Question: What is the measurement shown in the image?
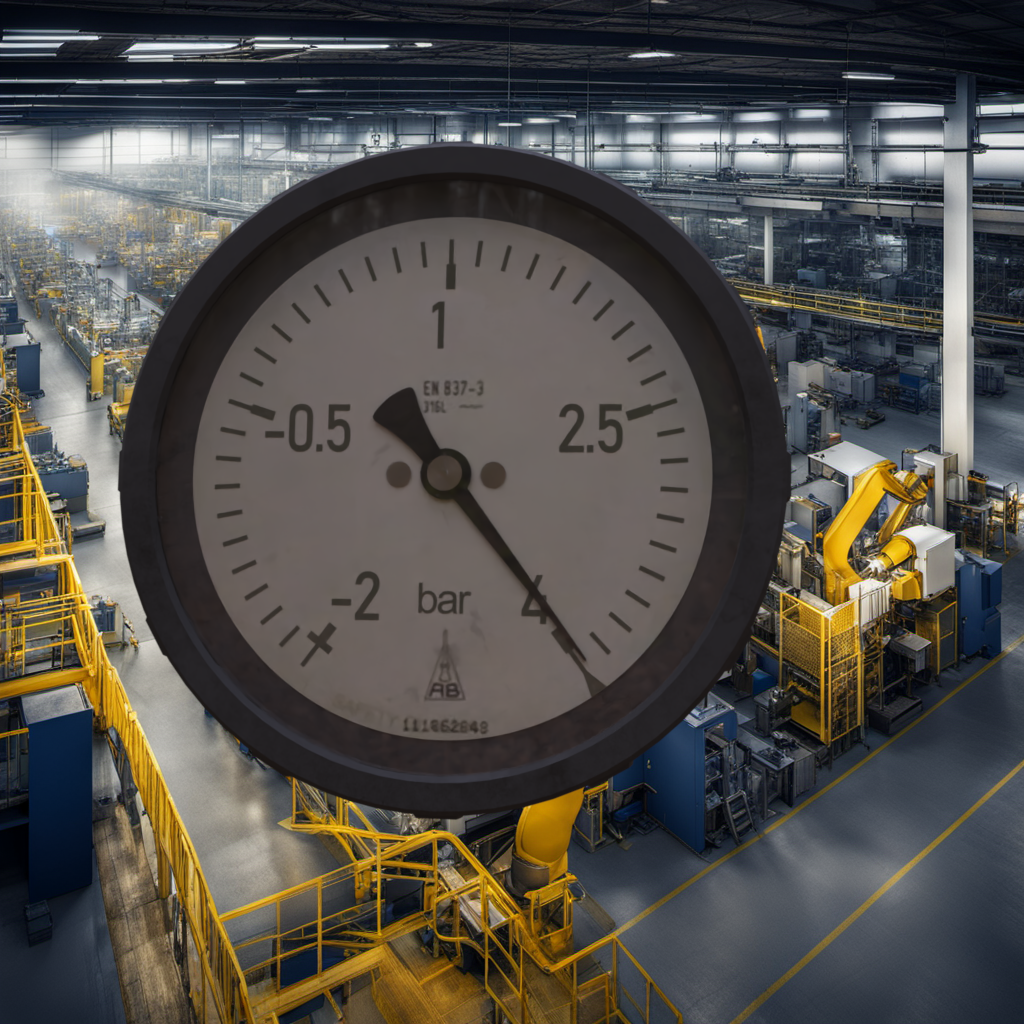
Answer: The result is 4.01
Question: What is the reading range of this measurement?
Answer: The range is from -2 to 4
Question: What is the minimum and maximum value range of the measurement in the image?
Answer: The minimum value is -2 and the maximum value is 4